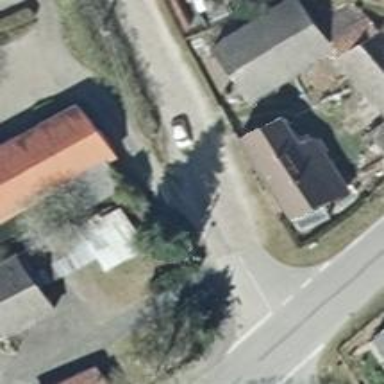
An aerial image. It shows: Residential road.